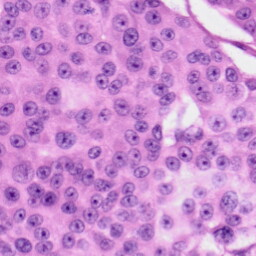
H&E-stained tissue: Skin